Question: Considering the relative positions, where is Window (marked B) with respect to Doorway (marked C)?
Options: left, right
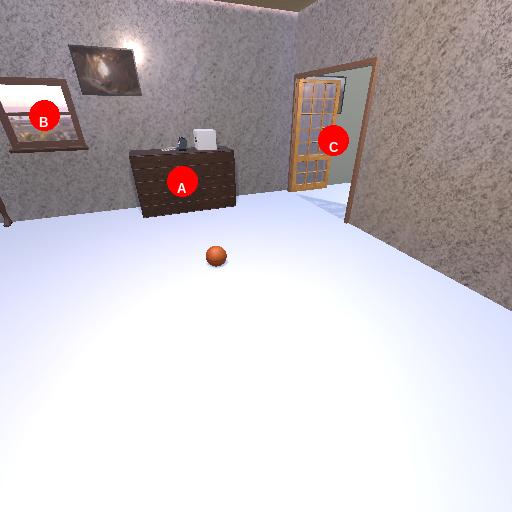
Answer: left